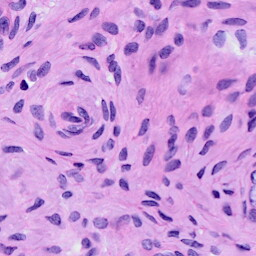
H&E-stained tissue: Cervix